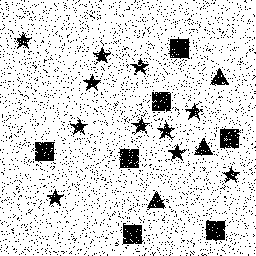
Squares: 7
Triangles: 3
Stars: 11
Total shapes: 21